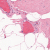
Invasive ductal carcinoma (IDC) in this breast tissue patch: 0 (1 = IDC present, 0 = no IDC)